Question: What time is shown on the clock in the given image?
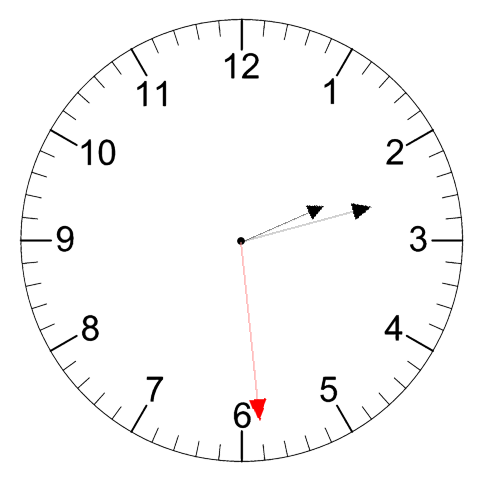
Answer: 02:12:29